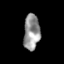
Tissue: skin
Cell type: Fibroblasts
Senescence score: 0.7419
Nuclear area (px): 559
Mean DAPI intensity: 150.848